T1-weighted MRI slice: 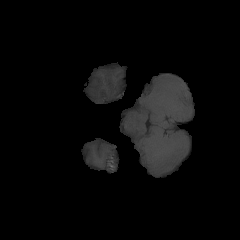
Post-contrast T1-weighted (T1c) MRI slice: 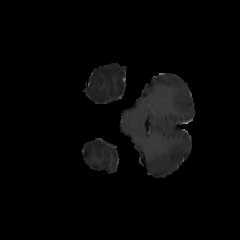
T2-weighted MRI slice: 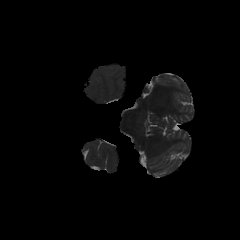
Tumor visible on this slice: no